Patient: sex M, age 49
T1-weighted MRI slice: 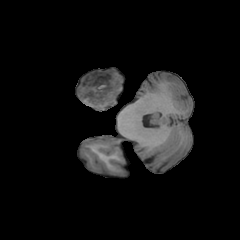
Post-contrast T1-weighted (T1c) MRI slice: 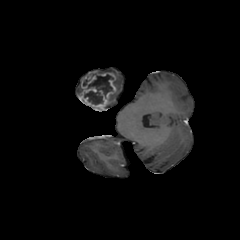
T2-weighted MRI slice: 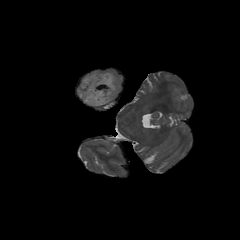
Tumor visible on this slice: yes
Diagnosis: Glioblastoma, IDH-wildtype
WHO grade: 4